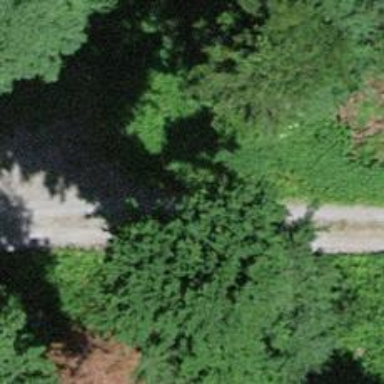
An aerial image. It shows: Unpaved track with grade2 surface.